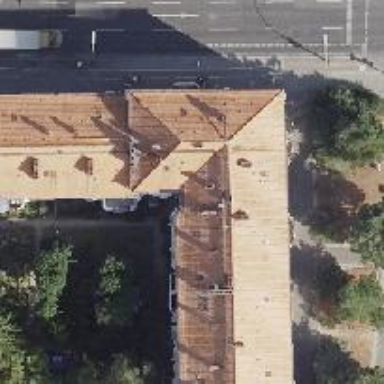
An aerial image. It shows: Apartment building with hipped roof.